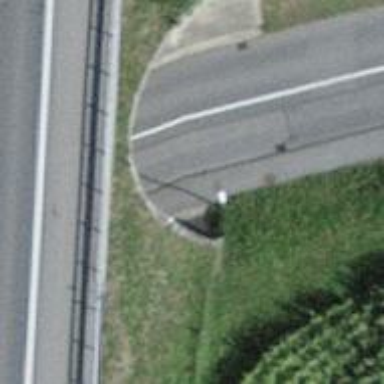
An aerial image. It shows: Tertiary road passing through tunnel.